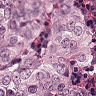
Metastatic tissue present: yes